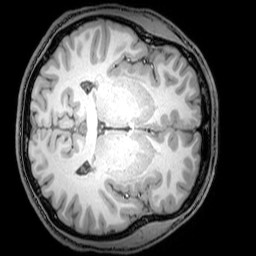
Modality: T1w
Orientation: axial
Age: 23
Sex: male
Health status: healthy
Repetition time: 0.081 s
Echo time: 0.037 s